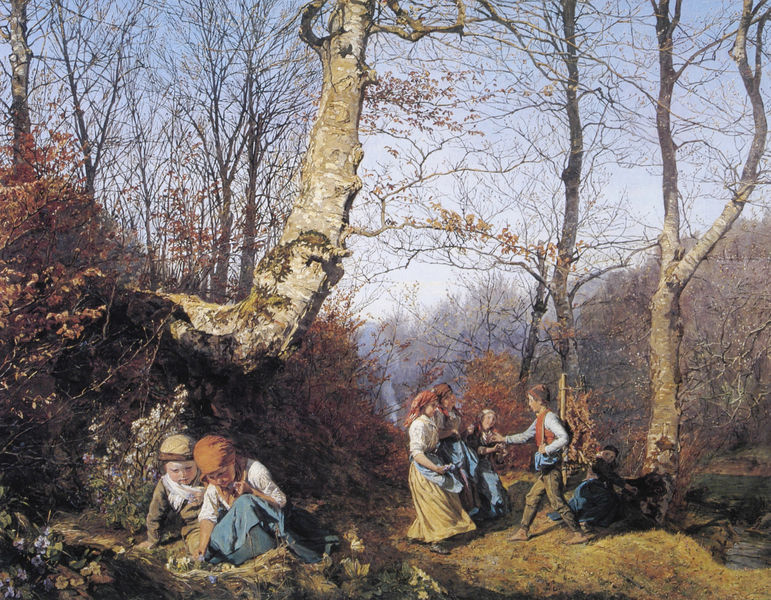
Titel: Vorfrühling im Wienerwald
Künstler: Ferdinand Georg Waldmüller
Institution: Privatbesitz
Schlagwörter: baum, blau, blätter, gemälde, himmel, laub, mann, schatten, wasser, weiß, wolken, bäume, fluss, frauen, gelb, grün, landschaft, menschen, mädchen, ocker, see, sitzen, ufer, äste, blume, blumen, braun, frau, grau, hut, hüte, kleid, kleider, licht, orange, schwarz, blüten, gras, rot, weg, wiese, wolke, beige, malerei, rock, tanz, hemd, hose, richter, bluse, falten, stehen, öl, ast, bach, baumstamm, birke, birken, natur, stamm, zweige, busch, büsche, gebüsch, pfad, boden, realismus, eltern, kind, blatt, tal, wald, bauern, kinder, stock, deutschland, pflücken, schürze, naturalismus, röcke, schuhe, stab, jungen, knaben, abhang, schürzen, hang, sonnenlicht, dunst, herbst, winter, idylle, böschung, romantik, stämme, sprechen, spielen, kopftuch, realistisch, junge, weste, frühling, spiel, suchen, wurzel, zweig, moos, lichtung, jugend, barfuß, streit, knien, treffen, tasche, betrachten, schein, anbieten, geäst, gezweig, rinde, wams, kopftücher, sieben, frühjahr, waldmüller, astgabel, buche, aufsammeln, blätterlose bäume, kinderspiel, kopftüher, moose, mosse, pflückne, rücke, zugehen, suche, 19. jahrhundert, spielnde kinder, sieht aus wie fotografie